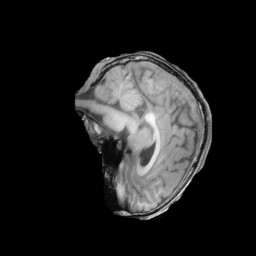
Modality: T1w
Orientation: sagittal
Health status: ill
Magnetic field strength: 3 T